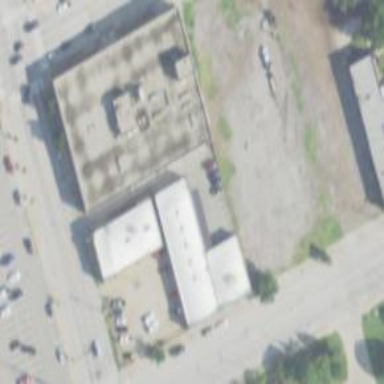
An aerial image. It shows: Warehouse building.